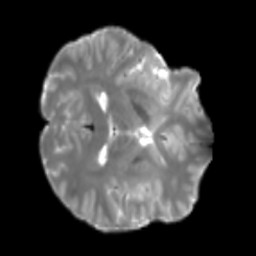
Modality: T2w
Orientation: axial
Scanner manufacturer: siemens
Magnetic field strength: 3 T
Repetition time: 4 s
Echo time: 0.0594 s